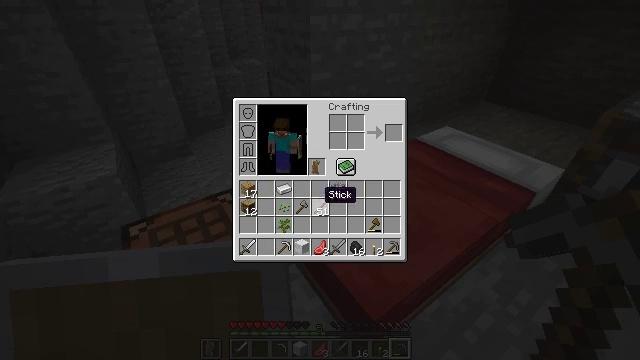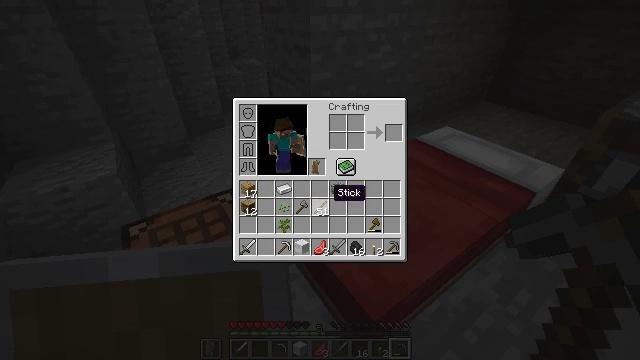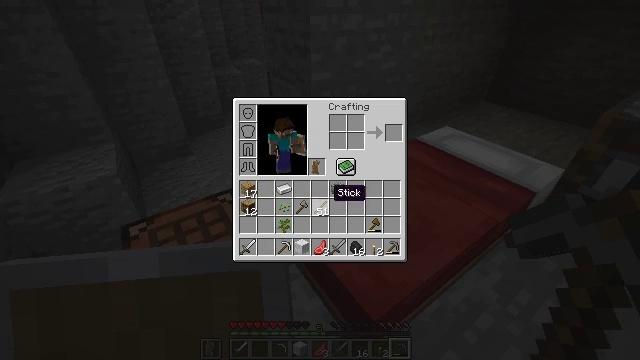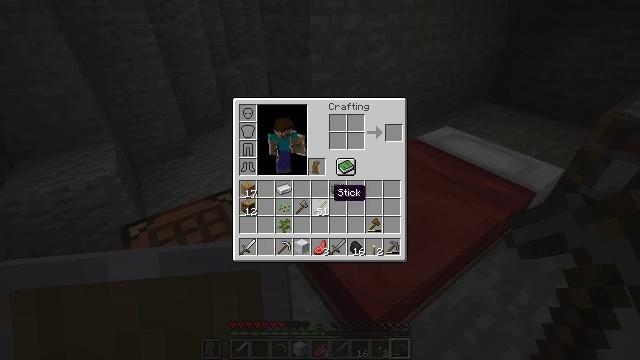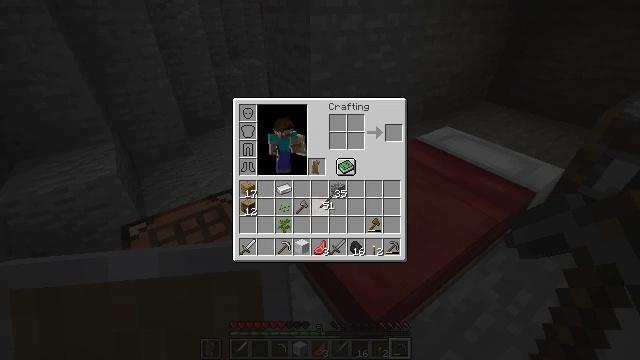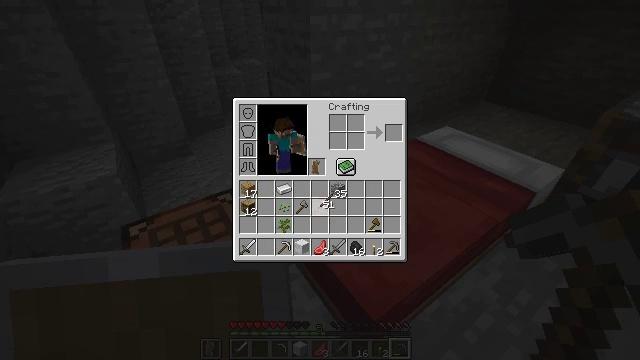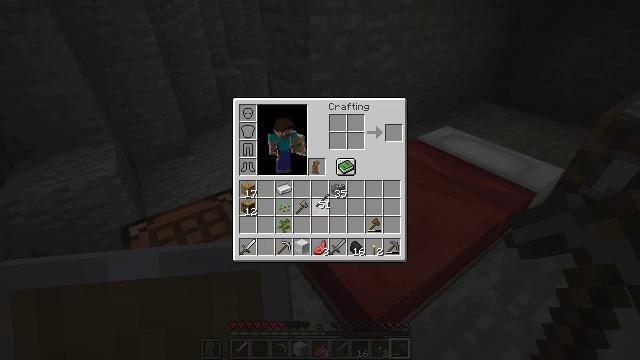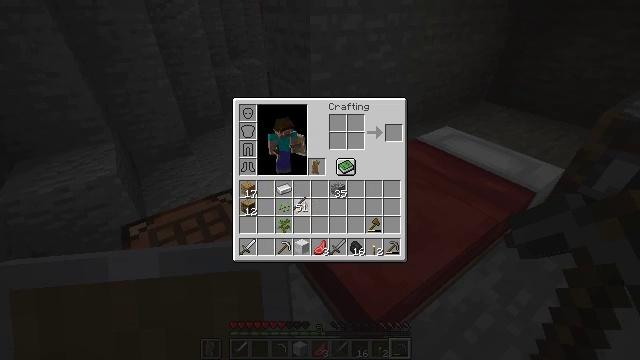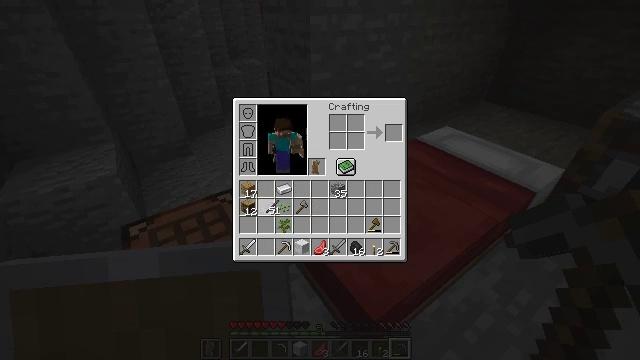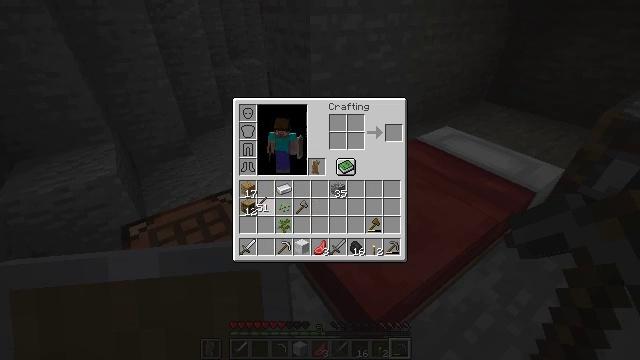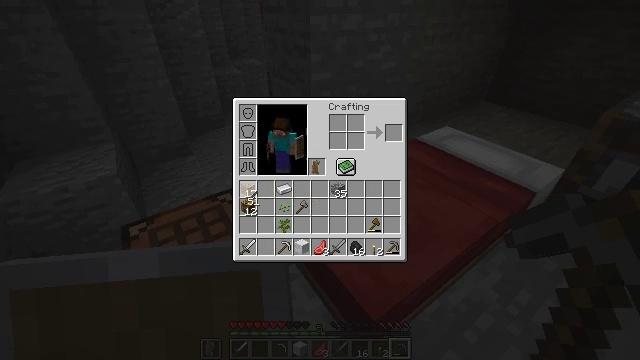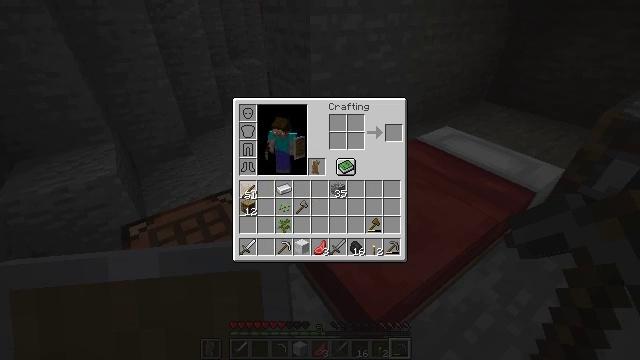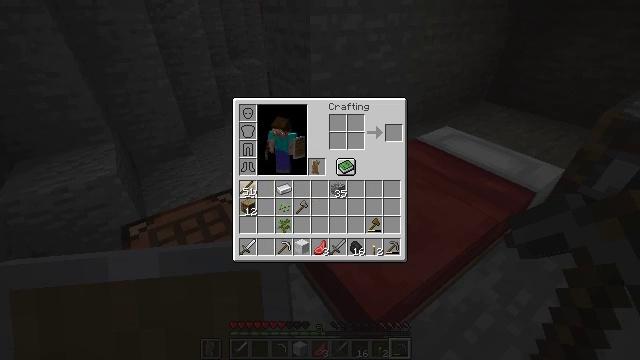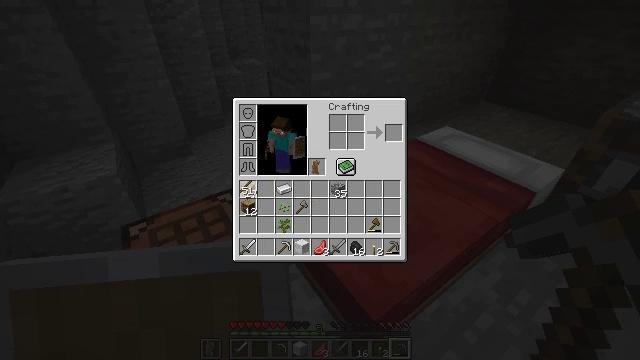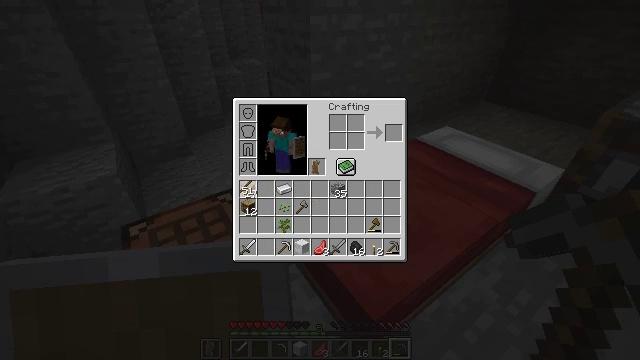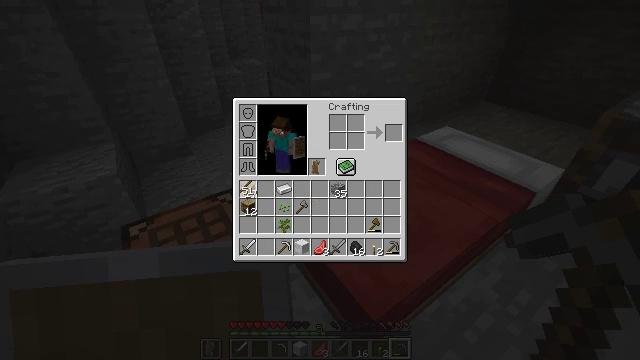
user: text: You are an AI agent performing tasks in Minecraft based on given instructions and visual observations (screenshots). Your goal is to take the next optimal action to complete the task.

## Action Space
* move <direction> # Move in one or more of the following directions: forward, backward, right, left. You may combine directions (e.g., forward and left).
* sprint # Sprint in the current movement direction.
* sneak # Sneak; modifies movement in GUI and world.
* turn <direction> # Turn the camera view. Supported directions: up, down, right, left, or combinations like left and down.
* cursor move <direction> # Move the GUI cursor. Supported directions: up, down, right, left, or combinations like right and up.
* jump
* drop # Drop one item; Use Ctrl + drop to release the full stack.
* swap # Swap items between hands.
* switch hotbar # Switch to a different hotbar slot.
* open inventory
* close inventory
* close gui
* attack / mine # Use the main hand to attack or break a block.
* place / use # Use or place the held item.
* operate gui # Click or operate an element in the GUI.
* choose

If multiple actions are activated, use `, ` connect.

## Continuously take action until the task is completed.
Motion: motion action
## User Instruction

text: Open the furnace and cook porkchop.
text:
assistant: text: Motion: cursor move right
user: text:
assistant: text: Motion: no_op
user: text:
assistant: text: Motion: no_op
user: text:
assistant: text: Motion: operate gui
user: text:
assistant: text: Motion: operate gui
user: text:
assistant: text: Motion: operate gui
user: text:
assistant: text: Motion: cursor move left
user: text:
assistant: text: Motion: cursor move left
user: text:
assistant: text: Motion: cursor move left
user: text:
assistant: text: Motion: cursor move left
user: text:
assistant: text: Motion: no_op
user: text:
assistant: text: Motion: no_op
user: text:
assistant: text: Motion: operate gui
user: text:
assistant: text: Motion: operate gui
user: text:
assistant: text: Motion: operate gui
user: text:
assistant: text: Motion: no_op
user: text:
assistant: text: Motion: cursor move down
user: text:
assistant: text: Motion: cursor move down
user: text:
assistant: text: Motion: no_op
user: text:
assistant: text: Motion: operate gui
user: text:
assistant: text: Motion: operate gui
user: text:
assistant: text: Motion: operate gui
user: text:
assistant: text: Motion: no_op
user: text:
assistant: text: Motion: no_op
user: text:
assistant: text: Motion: no_op
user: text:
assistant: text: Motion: no_op
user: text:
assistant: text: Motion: cursor move up
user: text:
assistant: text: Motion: cursor move up
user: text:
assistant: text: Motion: no_op
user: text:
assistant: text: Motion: operate gui